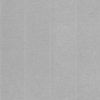
Label: dusty